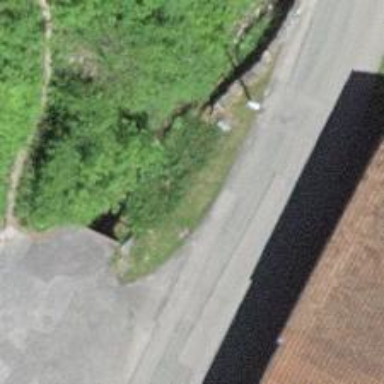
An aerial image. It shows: Culvert tunnel.